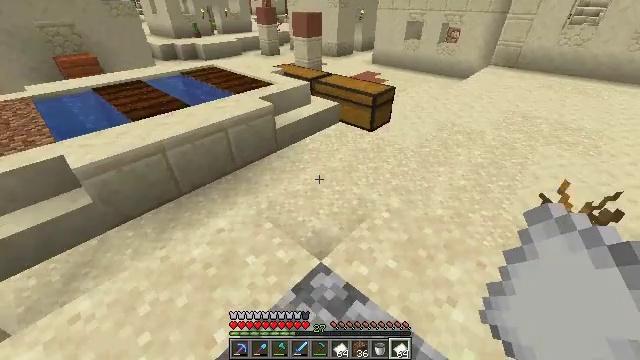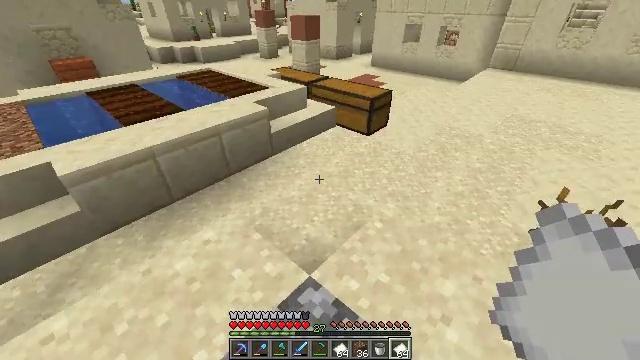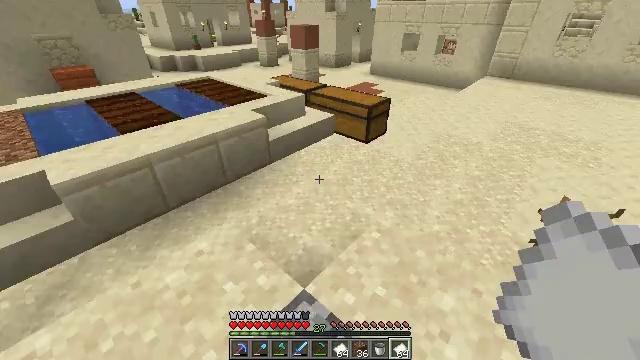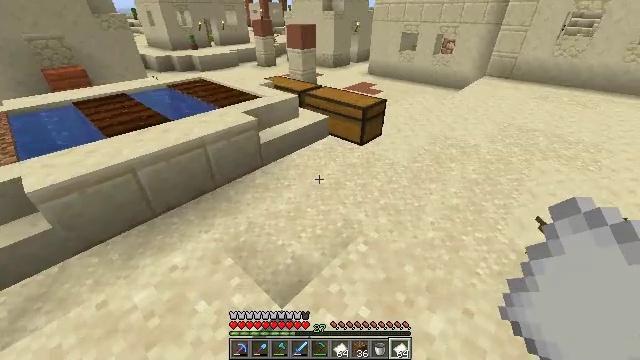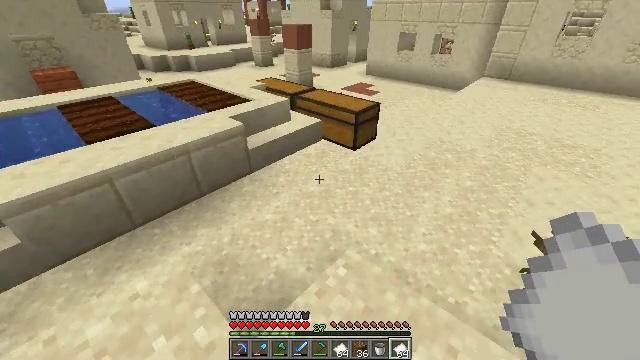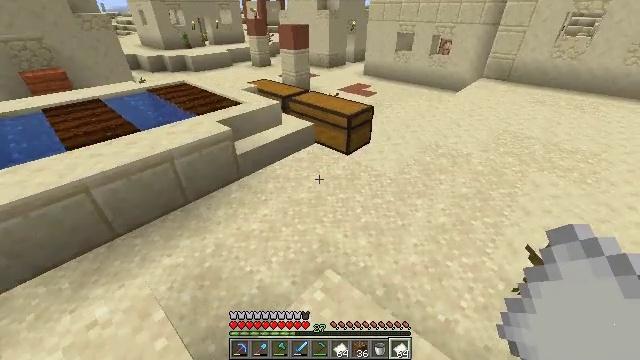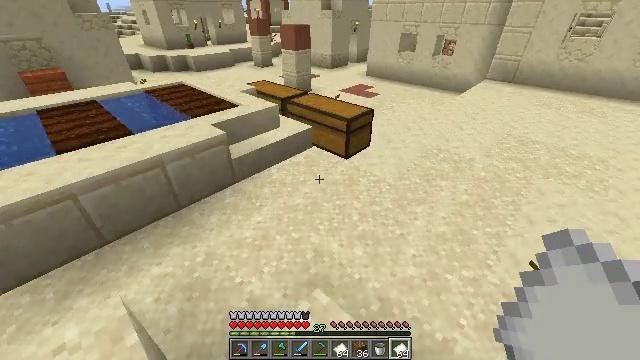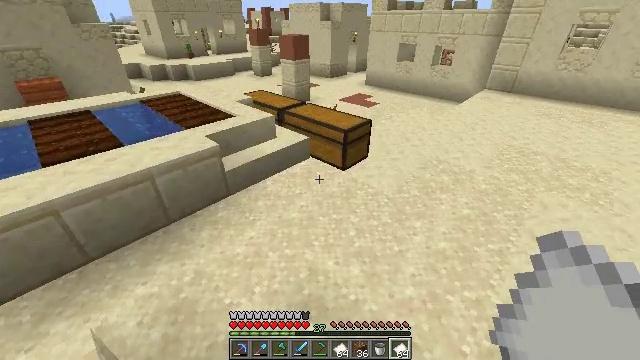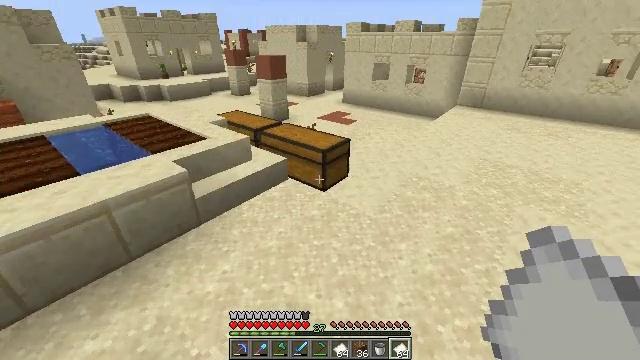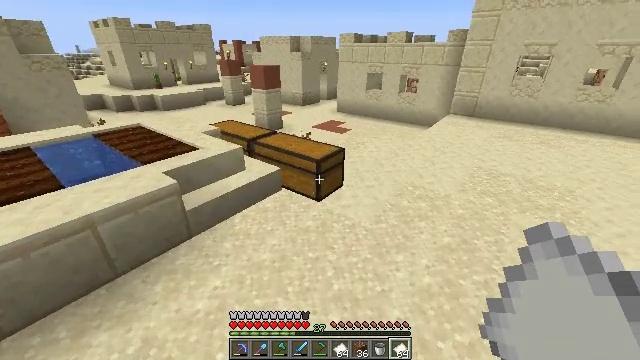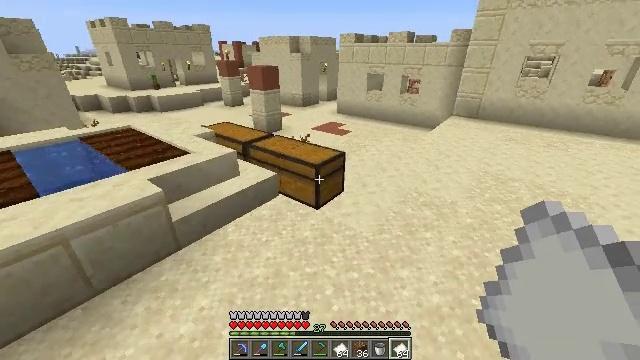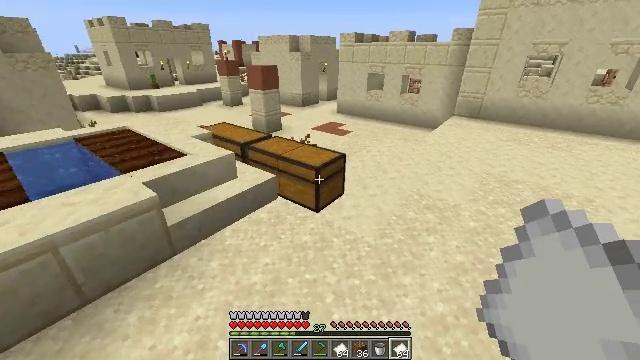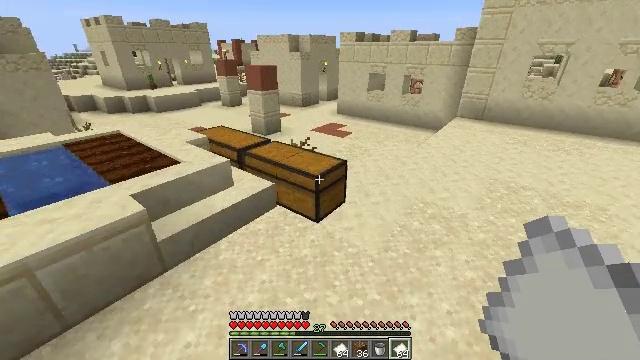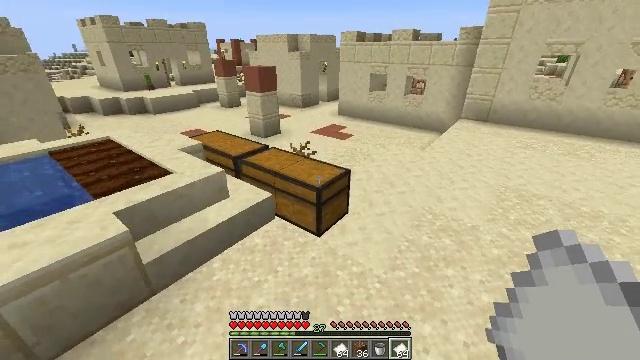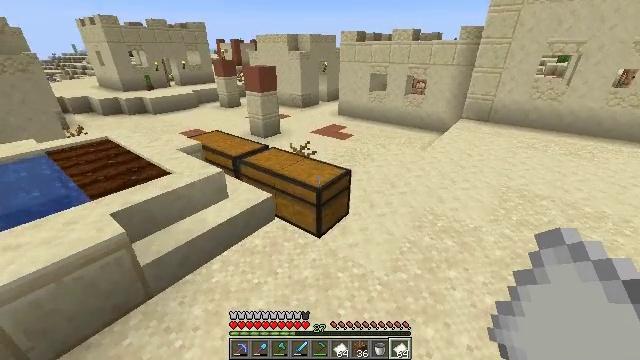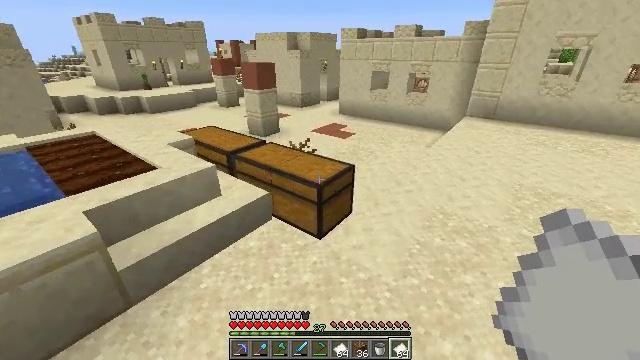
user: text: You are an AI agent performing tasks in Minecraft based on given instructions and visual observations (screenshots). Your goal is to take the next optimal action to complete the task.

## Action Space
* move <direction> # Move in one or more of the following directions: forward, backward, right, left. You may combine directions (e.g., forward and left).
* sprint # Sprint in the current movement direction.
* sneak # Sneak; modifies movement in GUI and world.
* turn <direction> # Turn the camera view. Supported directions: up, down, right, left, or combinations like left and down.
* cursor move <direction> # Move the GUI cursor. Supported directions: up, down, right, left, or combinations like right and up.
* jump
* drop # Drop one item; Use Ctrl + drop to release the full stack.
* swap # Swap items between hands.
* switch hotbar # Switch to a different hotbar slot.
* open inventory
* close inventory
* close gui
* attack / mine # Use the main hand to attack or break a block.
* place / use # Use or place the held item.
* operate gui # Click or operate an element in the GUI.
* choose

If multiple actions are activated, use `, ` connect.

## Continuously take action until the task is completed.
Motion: motion action
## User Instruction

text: Mine acacia planks.
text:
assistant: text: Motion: move forward and move right
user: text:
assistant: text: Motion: move forward and move right, turn up
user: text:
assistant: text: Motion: move forward and move right
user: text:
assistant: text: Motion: move forward and move right
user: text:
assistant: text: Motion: move forward and move right
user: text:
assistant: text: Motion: move forward
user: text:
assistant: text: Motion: move forward, turn up
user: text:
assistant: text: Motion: move forward, turn right and up
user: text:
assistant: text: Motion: move forward, turn right and up
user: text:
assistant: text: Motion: move forward
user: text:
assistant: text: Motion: move forward
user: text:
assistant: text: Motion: move forward
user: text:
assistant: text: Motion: move forward
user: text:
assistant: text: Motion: move forward
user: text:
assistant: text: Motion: move forward
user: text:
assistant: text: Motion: move forward
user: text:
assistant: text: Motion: move forward and move right
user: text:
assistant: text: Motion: move forward and move right, turn left
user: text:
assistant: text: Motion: move forward and move right, turn left
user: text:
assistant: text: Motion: move forward and move right, turn left
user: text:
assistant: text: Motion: move forward and move right, turn left
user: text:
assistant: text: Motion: move forward and move right, turn left and down
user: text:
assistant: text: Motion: move forward and move right, turn left
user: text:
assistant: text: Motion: move forward and move right, turn left
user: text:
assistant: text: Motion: move forward and move right
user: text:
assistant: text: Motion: move forward and move right
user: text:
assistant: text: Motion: move forward and move right, turn left
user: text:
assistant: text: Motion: move forward and move right, turn left and down
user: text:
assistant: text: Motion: move forward and move right, turn left
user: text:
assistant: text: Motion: move forward, use / place